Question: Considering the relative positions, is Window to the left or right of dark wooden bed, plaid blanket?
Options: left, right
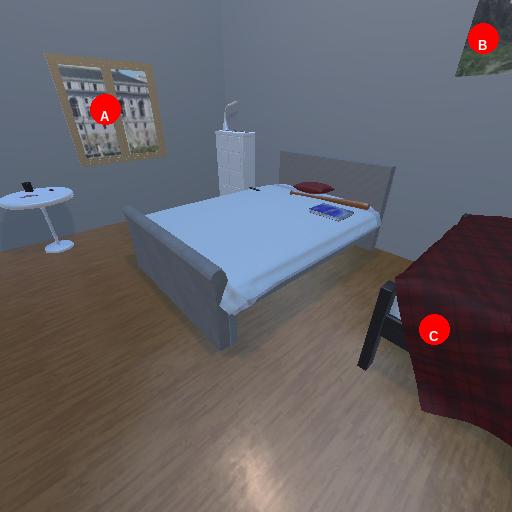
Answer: left